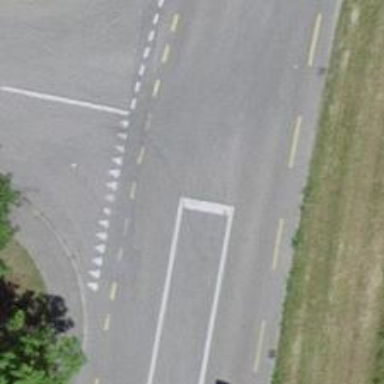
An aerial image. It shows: Secondary road with asphalt surface and dedicated cycle lane.